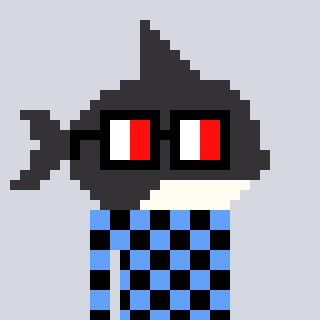
a pixel art character with square glasses with black frames and red eyes, a orca-shaped head and a blue-colored body on a cool background